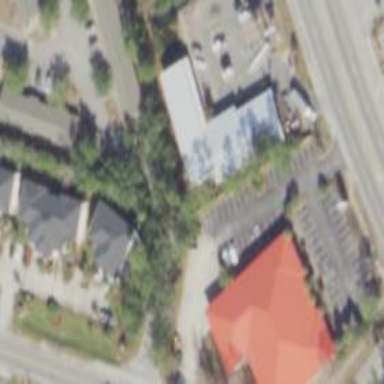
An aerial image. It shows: Commercial building.